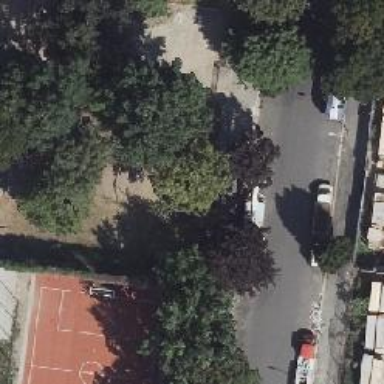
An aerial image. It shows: Playground featuring swings.